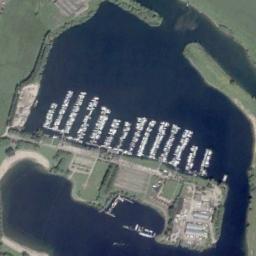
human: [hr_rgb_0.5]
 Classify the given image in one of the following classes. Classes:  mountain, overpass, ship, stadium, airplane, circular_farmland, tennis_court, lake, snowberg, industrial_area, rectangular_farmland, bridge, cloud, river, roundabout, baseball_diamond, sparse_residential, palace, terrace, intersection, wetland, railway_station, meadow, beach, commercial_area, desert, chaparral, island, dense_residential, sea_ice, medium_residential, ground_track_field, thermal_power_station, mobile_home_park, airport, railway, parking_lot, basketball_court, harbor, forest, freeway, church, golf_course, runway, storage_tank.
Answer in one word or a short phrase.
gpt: harbor